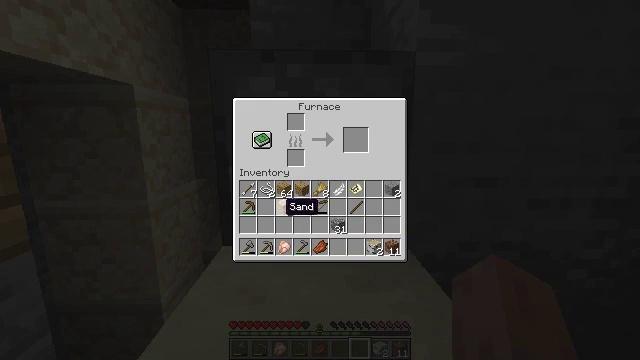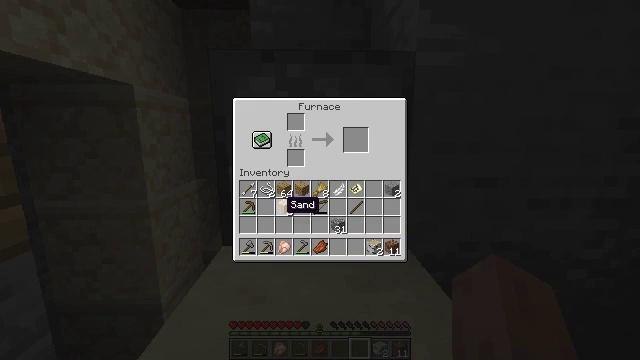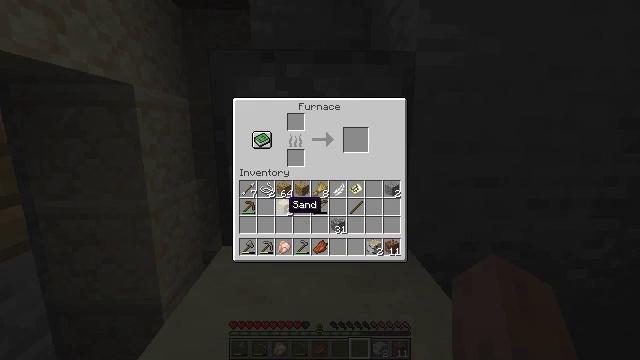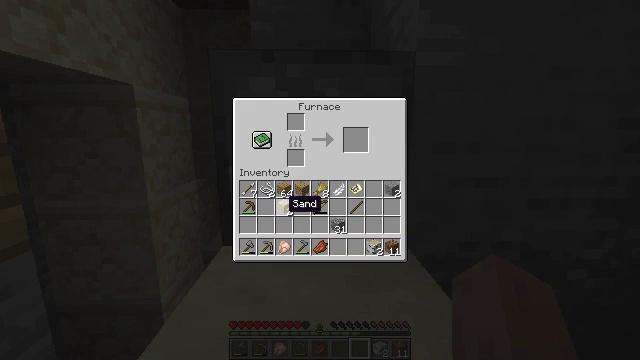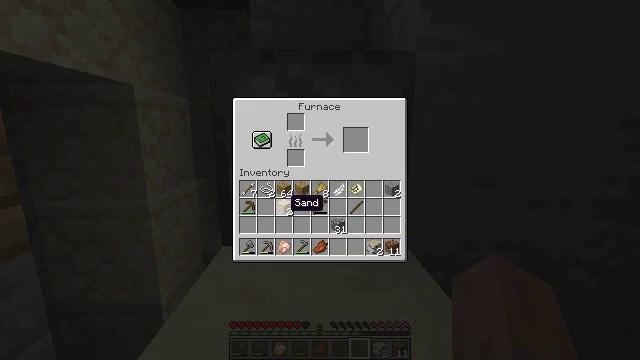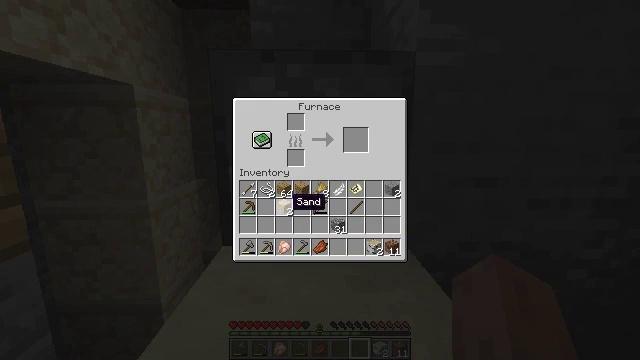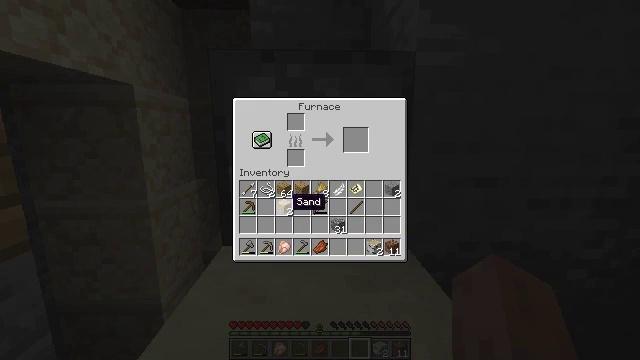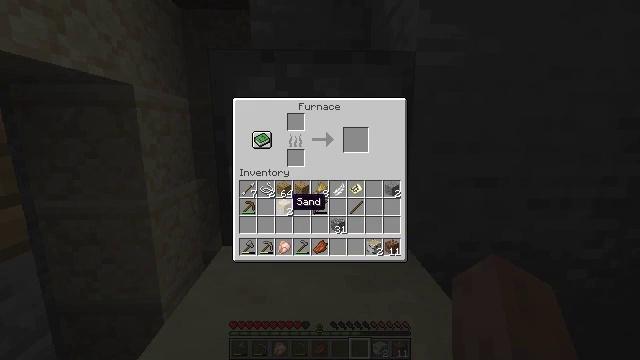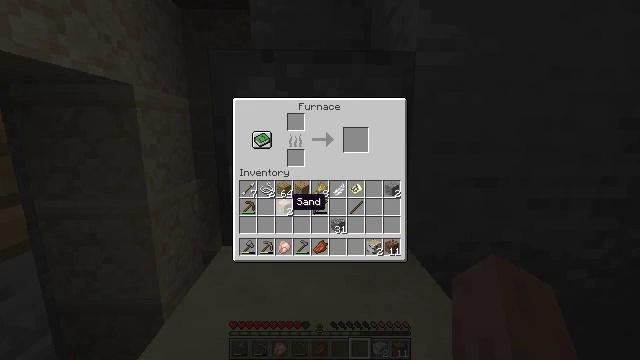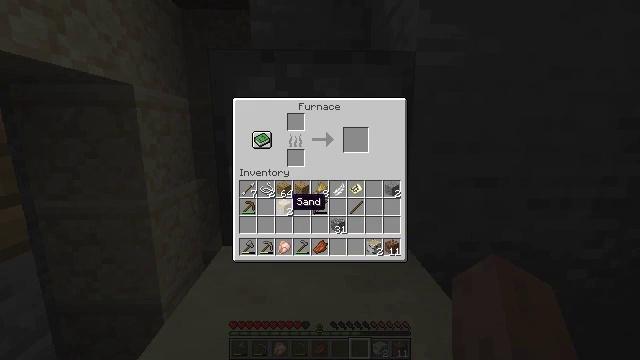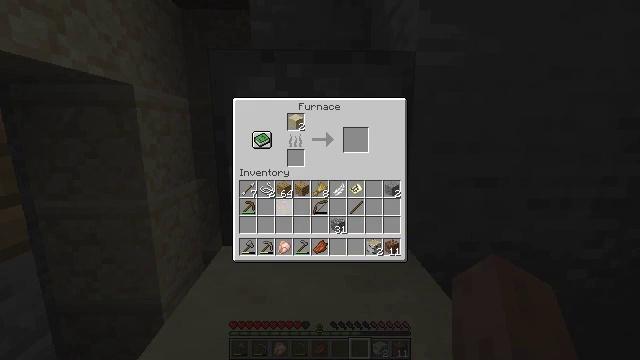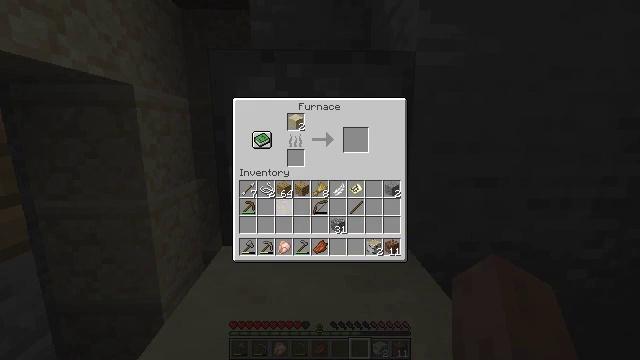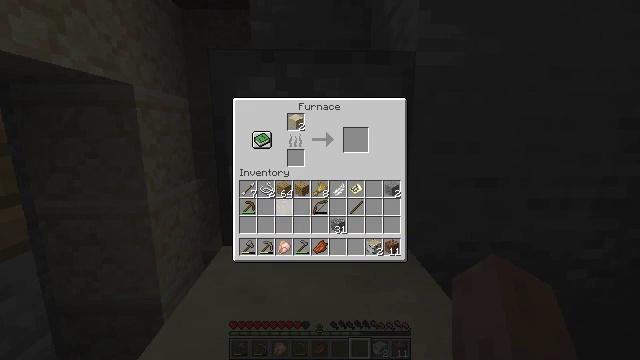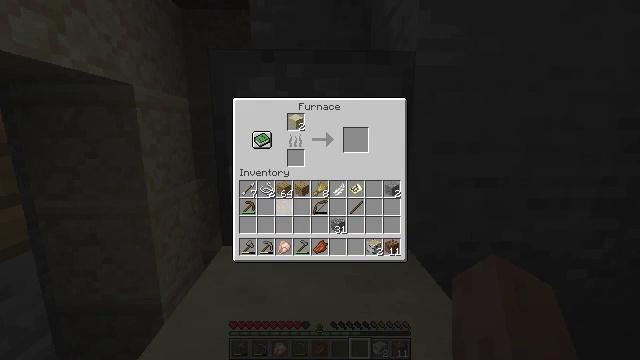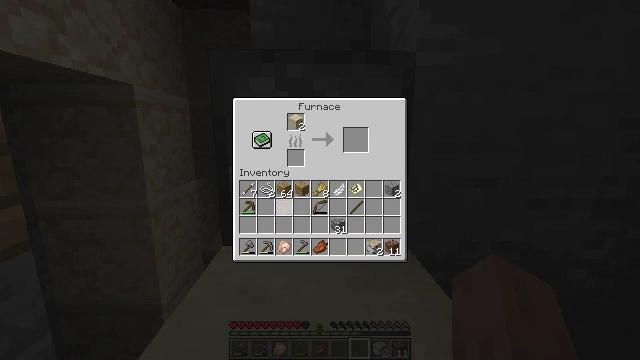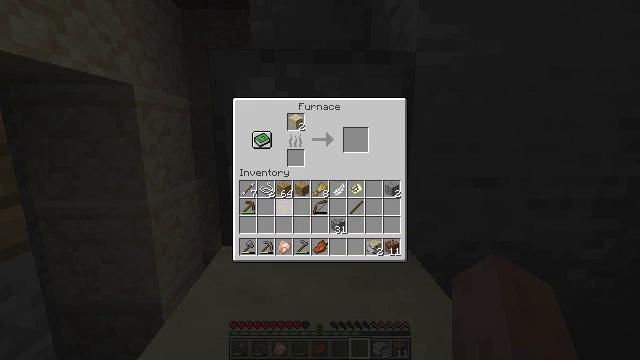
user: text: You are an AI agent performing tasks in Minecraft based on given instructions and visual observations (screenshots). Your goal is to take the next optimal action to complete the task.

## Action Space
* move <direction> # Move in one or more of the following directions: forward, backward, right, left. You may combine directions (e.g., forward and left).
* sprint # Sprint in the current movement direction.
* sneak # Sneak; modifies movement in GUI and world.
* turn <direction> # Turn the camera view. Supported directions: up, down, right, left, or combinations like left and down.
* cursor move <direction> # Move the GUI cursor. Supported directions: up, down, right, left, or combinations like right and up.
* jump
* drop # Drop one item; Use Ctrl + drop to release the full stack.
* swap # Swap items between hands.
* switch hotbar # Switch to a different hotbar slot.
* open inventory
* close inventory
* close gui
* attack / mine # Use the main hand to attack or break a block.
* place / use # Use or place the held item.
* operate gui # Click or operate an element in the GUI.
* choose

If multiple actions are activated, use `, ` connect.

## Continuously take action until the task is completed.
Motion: motion action
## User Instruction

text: craft item air
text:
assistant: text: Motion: sneak
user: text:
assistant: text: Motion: sneak
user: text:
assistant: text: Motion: sneak
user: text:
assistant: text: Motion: sneak
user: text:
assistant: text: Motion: sneak
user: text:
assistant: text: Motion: sneak
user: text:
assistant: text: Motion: sneak
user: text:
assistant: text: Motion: sneak
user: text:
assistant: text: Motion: sneak
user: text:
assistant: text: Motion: sneak, operate gui
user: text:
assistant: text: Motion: sneak, operate gui
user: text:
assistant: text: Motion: sneak, operate gui
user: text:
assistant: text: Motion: sneak, operate gui
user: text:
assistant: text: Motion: sneak
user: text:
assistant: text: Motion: sneak
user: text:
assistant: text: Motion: sneak, cursor move up
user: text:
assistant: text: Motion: sneak
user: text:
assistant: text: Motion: sneak
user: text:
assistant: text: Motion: sneak, cursor move right
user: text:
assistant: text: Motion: sneak, cursor move right
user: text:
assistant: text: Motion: sneak, cursor move right and down
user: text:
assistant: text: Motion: sneak, cursor move right and down
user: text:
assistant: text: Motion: sneak
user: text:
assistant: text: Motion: sneak, cursor move down
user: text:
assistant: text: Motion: sneak, cursor move down
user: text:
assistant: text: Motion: sneak
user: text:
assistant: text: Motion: sneak
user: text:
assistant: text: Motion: sneak
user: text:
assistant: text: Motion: sneak
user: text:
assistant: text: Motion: sneak, operate gui